Interaction volume radius: 5 \u00c5
Interaction volume height: 30 \u00c5
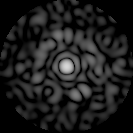
Disorder parameter: 0.8413